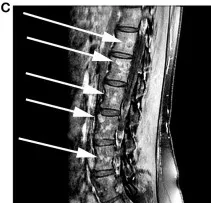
A 17-year-old female with H3F3A G34R mutated infiltrative glioma. MRI of the spine with and without contrast at the time of presentation was performed. (C) Five months later there was a significant increase in the size and number of enhancing marrow replacing lesions (arrows) on this sagittal T1-post contrast fat saturated image.
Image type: radiology (mri)